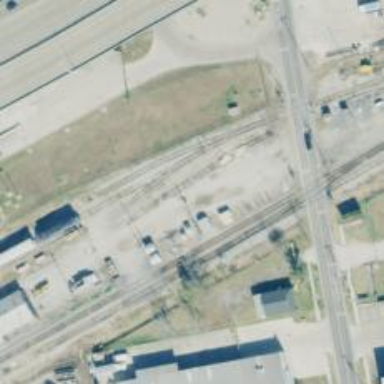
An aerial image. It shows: Railway yard used for storage purposes.